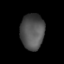
Tissue: lung
Cell type: T cells
Senescence score: 0.2369
Nuclear area (px): 831
Mean DAPI intensity: 81.023